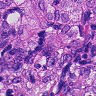
Metastatic tissue present: yes